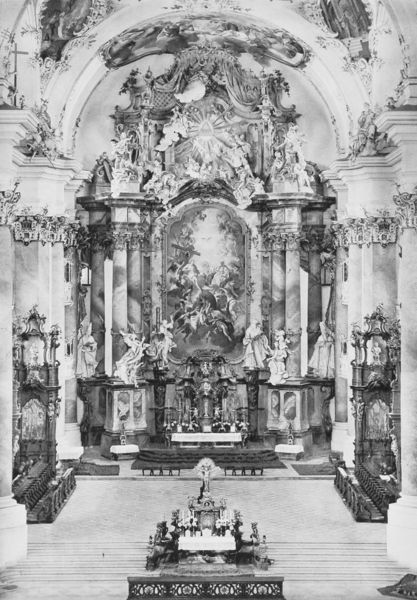
Titel: Ottobeuren, Klosterkirche
Künstler: Christoph Vogt
Standort: Ottobeuren, Klosterkirche (EU - D - Bayern)
Schlagwörter: gemälde, weiß, marmor, schwarz, säulen, malerei, barock, kirche, decke, engel, bogen, figuren, treppe, wandmalerei, kerzen, stufen, foto, fotografie, gewölbe, kloster, kreuz, strahlen, schwarz-weiß, altar, bänke, hochaltar, kapitelle, plastiken, statuen, heilige, deckengemälde, fresko, abtei, voll, dreifaltigkeit, gewälbe, altarblatt